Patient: sex F, age 75
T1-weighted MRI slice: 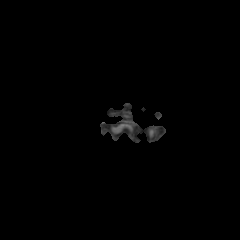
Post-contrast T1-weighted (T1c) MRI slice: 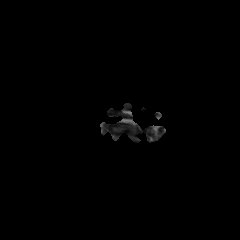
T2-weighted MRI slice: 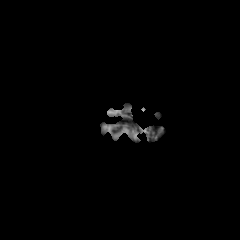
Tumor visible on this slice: no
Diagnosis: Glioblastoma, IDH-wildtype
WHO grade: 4